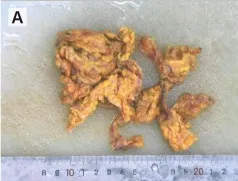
Laparoscopic exploration revealed a large number of metastatic nodules in peritoneum, greatero- mentum, small intestine and liver. (A) gross specimen of greateromentum.
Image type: radiology (ct)